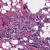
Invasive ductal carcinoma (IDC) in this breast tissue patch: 0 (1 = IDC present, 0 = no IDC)